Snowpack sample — Snodgrass Mountain, Crested Butte, Colorado (2/4/25, 12:06 PM MST)
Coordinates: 38.923, -106.968
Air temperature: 35 °F
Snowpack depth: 80 cm
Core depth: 10 cm
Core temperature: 32 °F
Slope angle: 14°, slope face: 78°
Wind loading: low
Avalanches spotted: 0
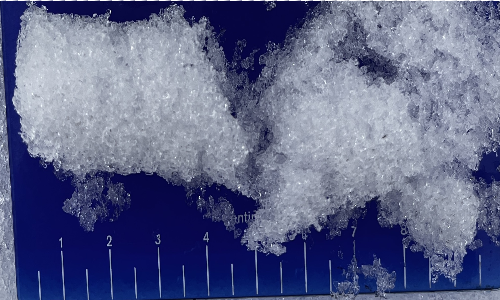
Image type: core
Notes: No avalanches nearby, unusually warm weather for the last month reported by residents, Collected 25 yards from treeline